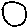
Label: circle